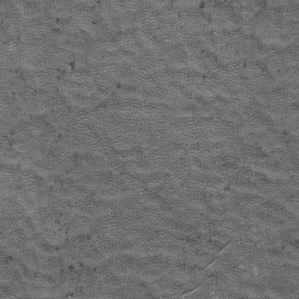
Label: frost